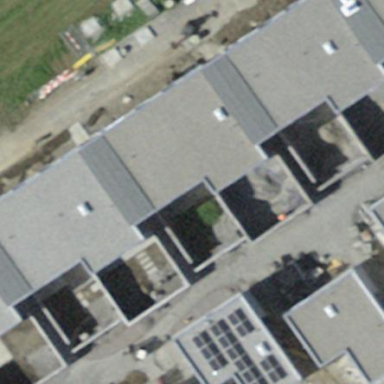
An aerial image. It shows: Terrace building.